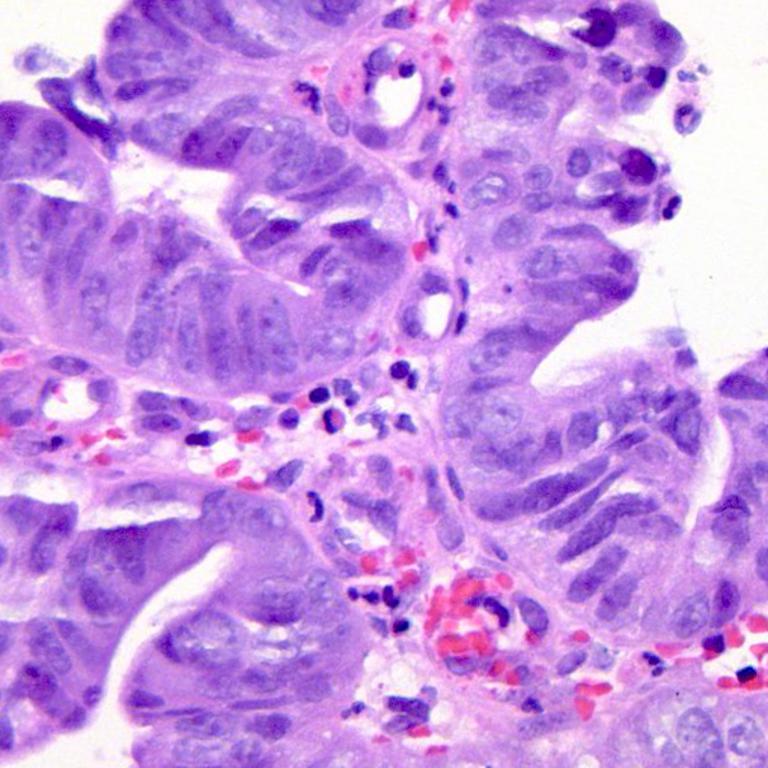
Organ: colon
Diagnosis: adenocarcinomas